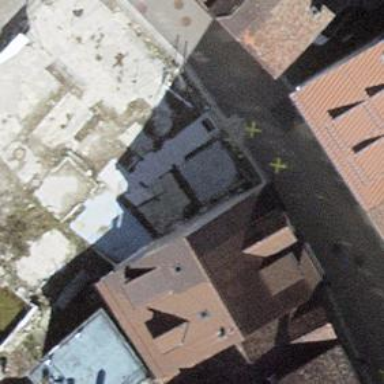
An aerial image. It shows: Damaged building.